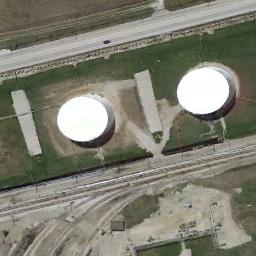
Label: storage tanks